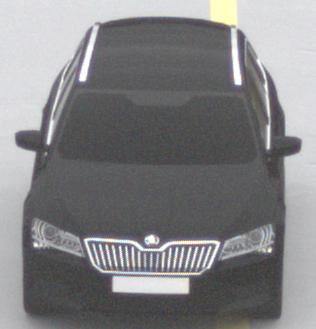
Make: Skoda
Model: Superb Combi 1.4 TSI
Detailed model: Superb (III) Combi
Model produced from: 2015/09
Model produced until: 2018/06
Doors: 5
Color: black
Road condition: dry road
Daytime: midday
Contrast: low contrast